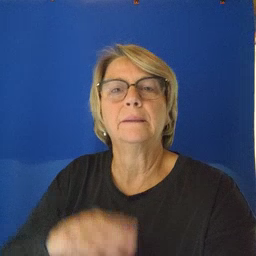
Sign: awake